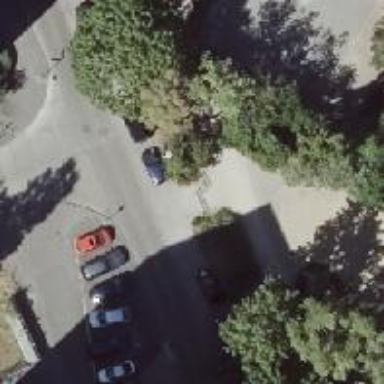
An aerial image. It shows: Compacted footway.